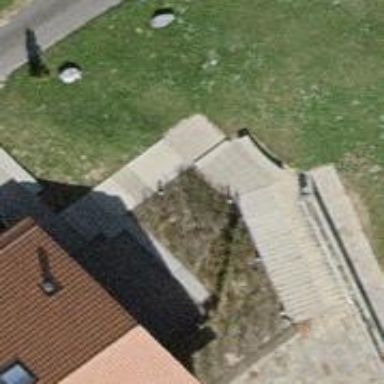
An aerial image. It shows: Set of steps on the road.